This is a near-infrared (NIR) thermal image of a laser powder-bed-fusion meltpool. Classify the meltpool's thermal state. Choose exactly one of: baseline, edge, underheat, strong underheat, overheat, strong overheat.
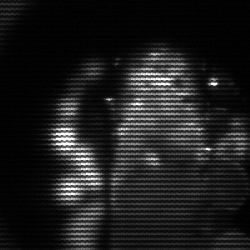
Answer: strong underheat